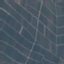
Land use / land cover: PermanentCrop